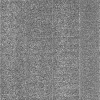
Atmospheric dust classification: dusty